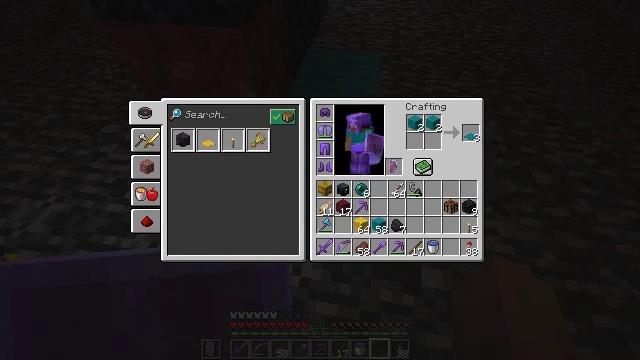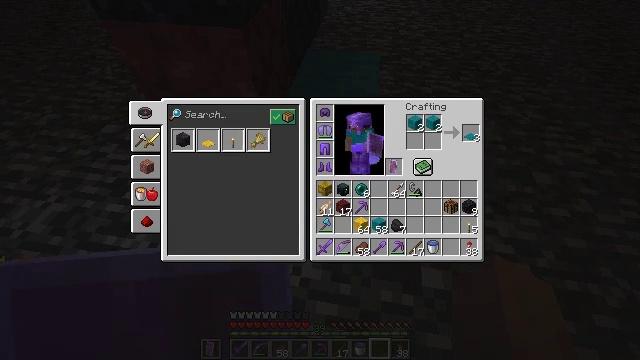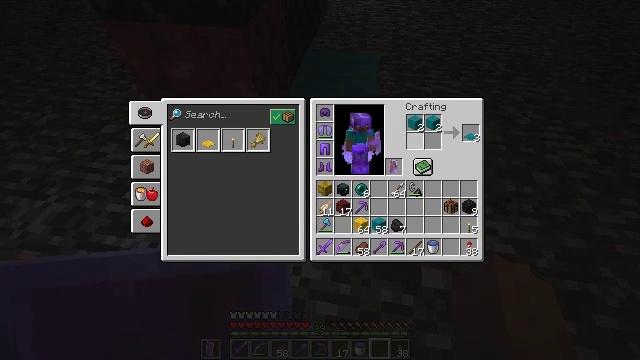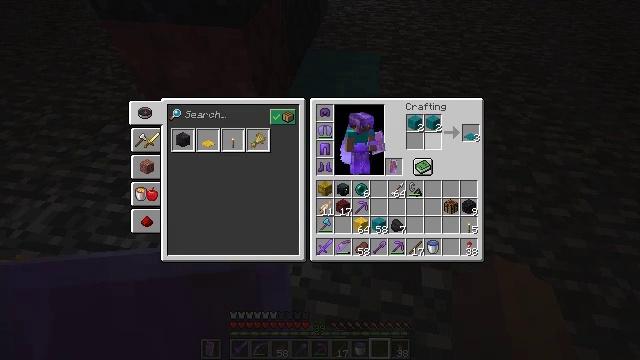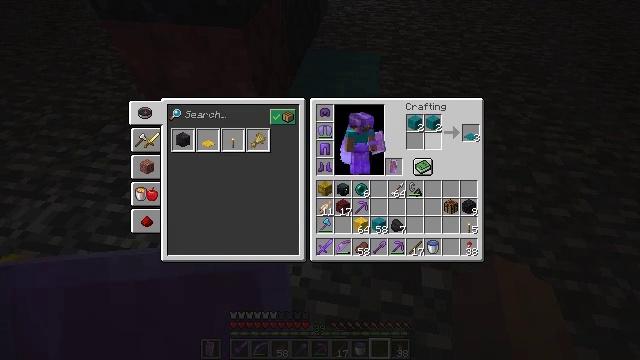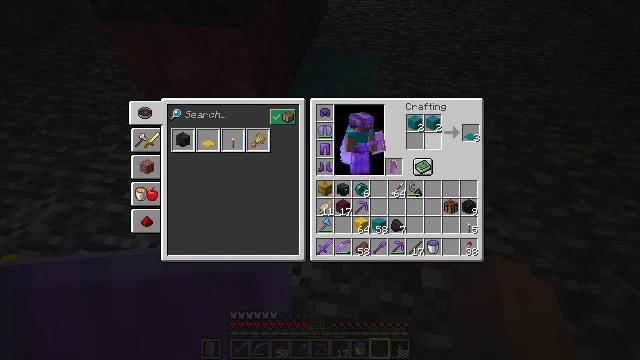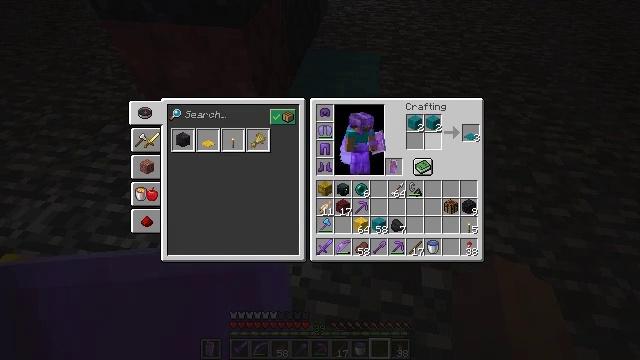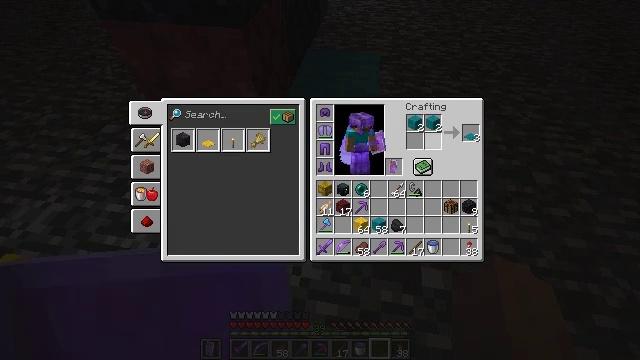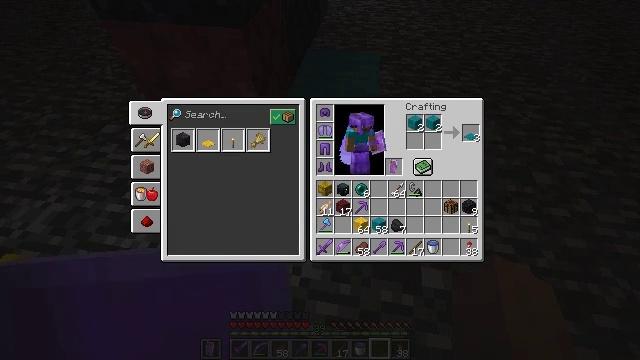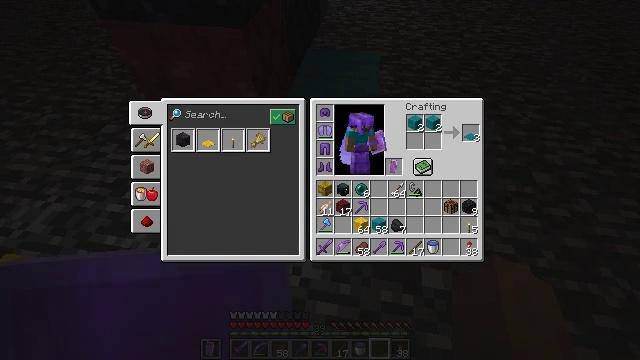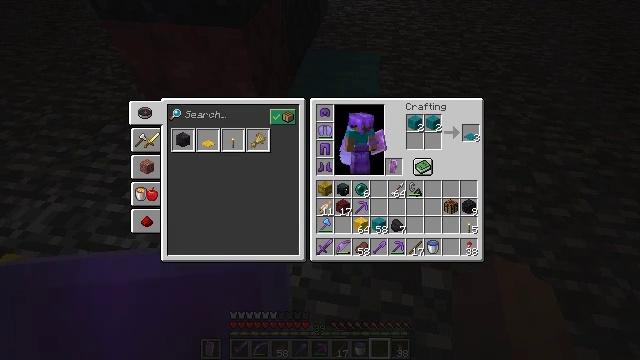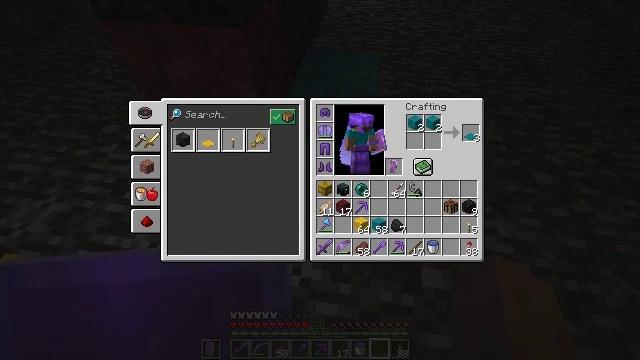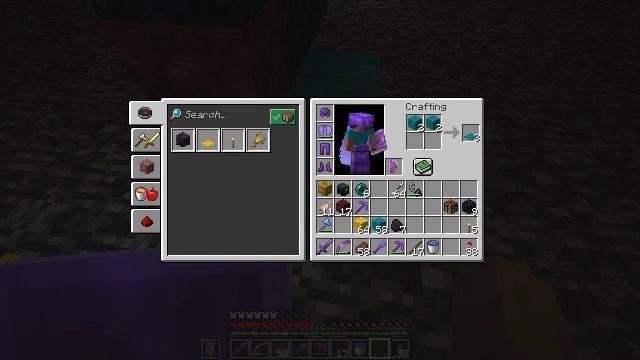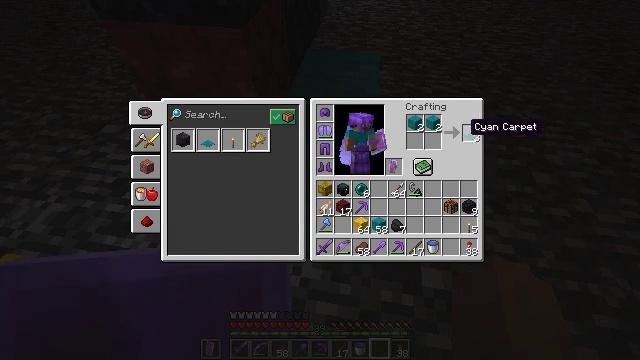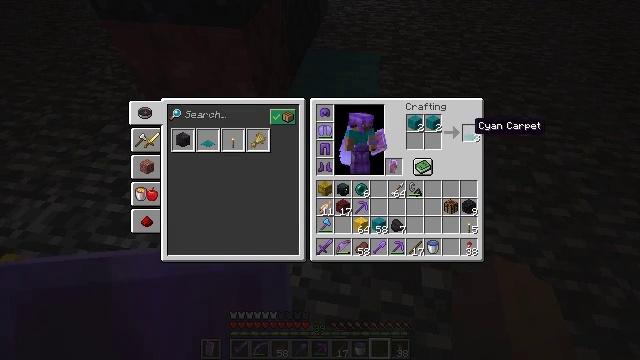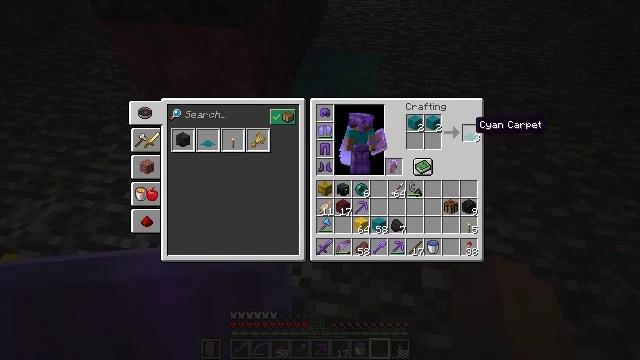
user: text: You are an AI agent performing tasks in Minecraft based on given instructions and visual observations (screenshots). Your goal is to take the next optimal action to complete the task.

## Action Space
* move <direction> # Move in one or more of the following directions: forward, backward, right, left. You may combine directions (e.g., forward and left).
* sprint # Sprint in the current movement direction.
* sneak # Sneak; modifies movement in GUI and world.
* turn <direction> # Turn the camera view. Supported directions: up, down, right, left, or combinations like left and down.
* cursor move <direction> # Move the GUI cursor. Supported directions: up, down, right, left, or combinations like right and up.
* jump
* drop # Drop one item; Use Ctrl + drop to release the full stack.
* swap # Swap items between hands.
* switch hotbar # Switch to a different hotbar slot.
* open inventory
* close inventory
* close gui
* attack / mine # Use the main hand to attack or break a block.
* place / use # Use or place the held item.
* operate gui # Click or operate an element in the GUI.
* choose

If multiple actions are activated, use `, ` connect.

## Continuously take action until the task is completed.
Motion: motion action
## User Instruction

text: craft item cyan carpet
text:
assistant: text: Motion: turn right
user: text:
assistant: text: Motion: turn right
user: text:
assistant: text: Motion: turn right
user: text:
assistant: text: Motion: no_op
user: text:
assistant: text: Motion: no_op
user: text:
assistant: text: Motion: no_op
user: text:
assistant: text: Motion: no_op
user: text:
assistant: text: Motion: turn right
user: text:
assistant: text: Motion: turn right
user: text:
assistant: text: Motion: no_op
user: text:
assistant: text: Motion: no_op
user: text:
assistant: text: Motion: no_op
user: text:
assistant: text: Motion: no_op
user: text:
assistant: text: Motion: no_op
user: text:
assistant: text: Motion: no_op
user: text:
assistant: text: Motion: no_op
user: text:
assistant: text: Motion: sneak
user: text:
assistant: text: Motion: sneak
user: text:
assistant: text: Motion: sneak
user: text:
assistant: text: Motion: sneak
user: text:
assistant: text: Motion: sneak, attack / mine
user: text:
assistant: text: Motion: sneak, attack / mine
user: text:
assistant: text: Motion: sneak, attack / mine
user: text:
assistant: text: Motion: sneak, attack / mine
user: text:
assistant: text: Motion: sneak, attack / mine
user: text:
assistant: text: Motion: sneak, attack / mine